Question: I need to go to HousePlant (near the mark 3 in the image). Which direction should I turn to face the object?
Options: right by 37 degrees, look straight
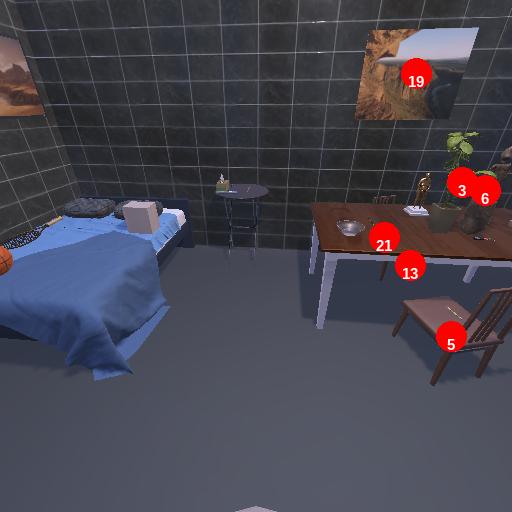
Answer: right by 37 degrees